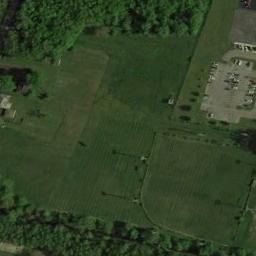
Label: meadow